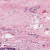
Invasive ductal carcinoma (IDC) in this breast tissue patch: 0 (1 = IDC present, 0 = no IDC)